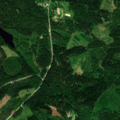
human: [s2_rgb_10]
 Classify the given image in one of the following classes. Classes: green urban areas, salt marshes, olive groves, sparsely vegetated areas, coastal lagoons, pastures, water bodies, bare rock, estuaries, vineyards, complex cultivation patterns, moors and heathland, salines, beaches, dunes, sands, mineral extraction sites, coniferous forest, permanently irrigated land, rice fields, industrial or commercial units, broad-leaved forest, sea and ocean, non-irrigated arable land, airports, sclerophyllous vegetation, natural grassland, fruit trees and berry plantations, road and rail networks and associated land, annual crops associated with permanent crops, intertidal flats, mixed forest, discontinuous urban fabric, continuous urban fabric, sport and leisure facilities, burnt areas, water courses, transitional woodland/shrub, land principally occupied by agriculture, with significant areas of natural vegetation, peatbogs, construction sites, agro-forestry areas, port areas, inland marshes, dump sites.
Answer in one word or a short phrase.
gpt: coniferous forest, mixed forest, transitional woodland/shrub